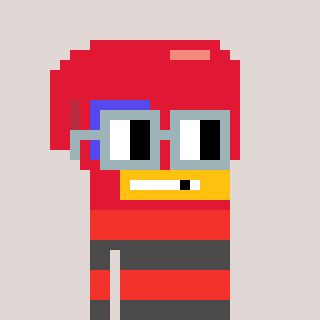
a pixel art character with square dark gray glasses, a boxing glove-shaped head and a grayscale-colored body on a warm background